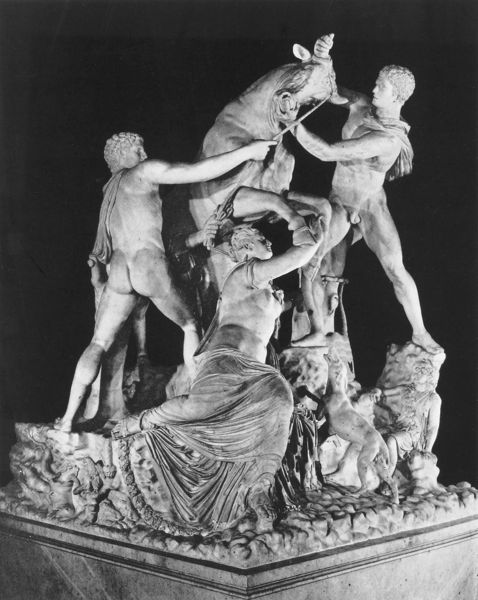
Titel: Die Hinrichtung der Dirce  (Toro Farnese)
Künstler: Apollonio di Tralles
Institution: Neapel, Museo Archeologico Nazionale
Schlagwörter: akt, felsen, gruppe, kampf, mann, nackt, weiß, busen, frau, grau, marmor, männer, schwarz, hund, tier, tiere, rock, alt, falten, stein, gewand, pferd, skulptur, statue, brüste, hintern, studie, figuren, faltenwurf, kontrapost, nackte, plastik, entblößt, foto, penis, antike, schwarzweiß, rom, skulpturen, plastiken, zeus, griechisch, diagonale, hörner, ochse, stier, römisch, europa, jünglinge, figurengruppe, zähmen, bändiger, dynmaik, po, schwazr-weiß